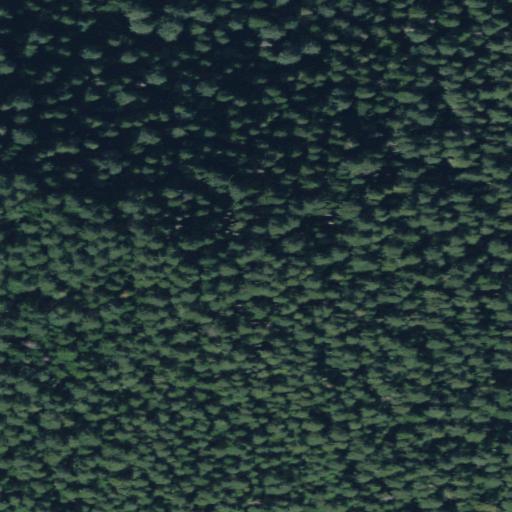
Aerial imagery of mountain in Washington named Virginia Peak containing only evergreen forest